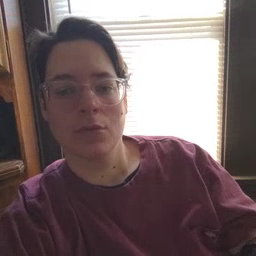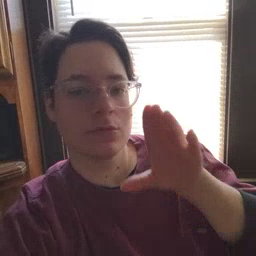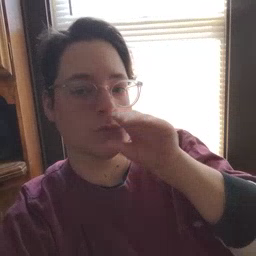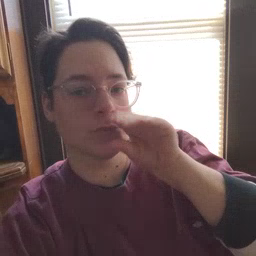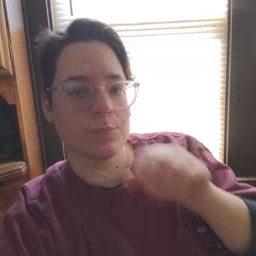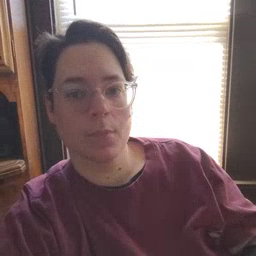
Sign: goose